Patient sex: F
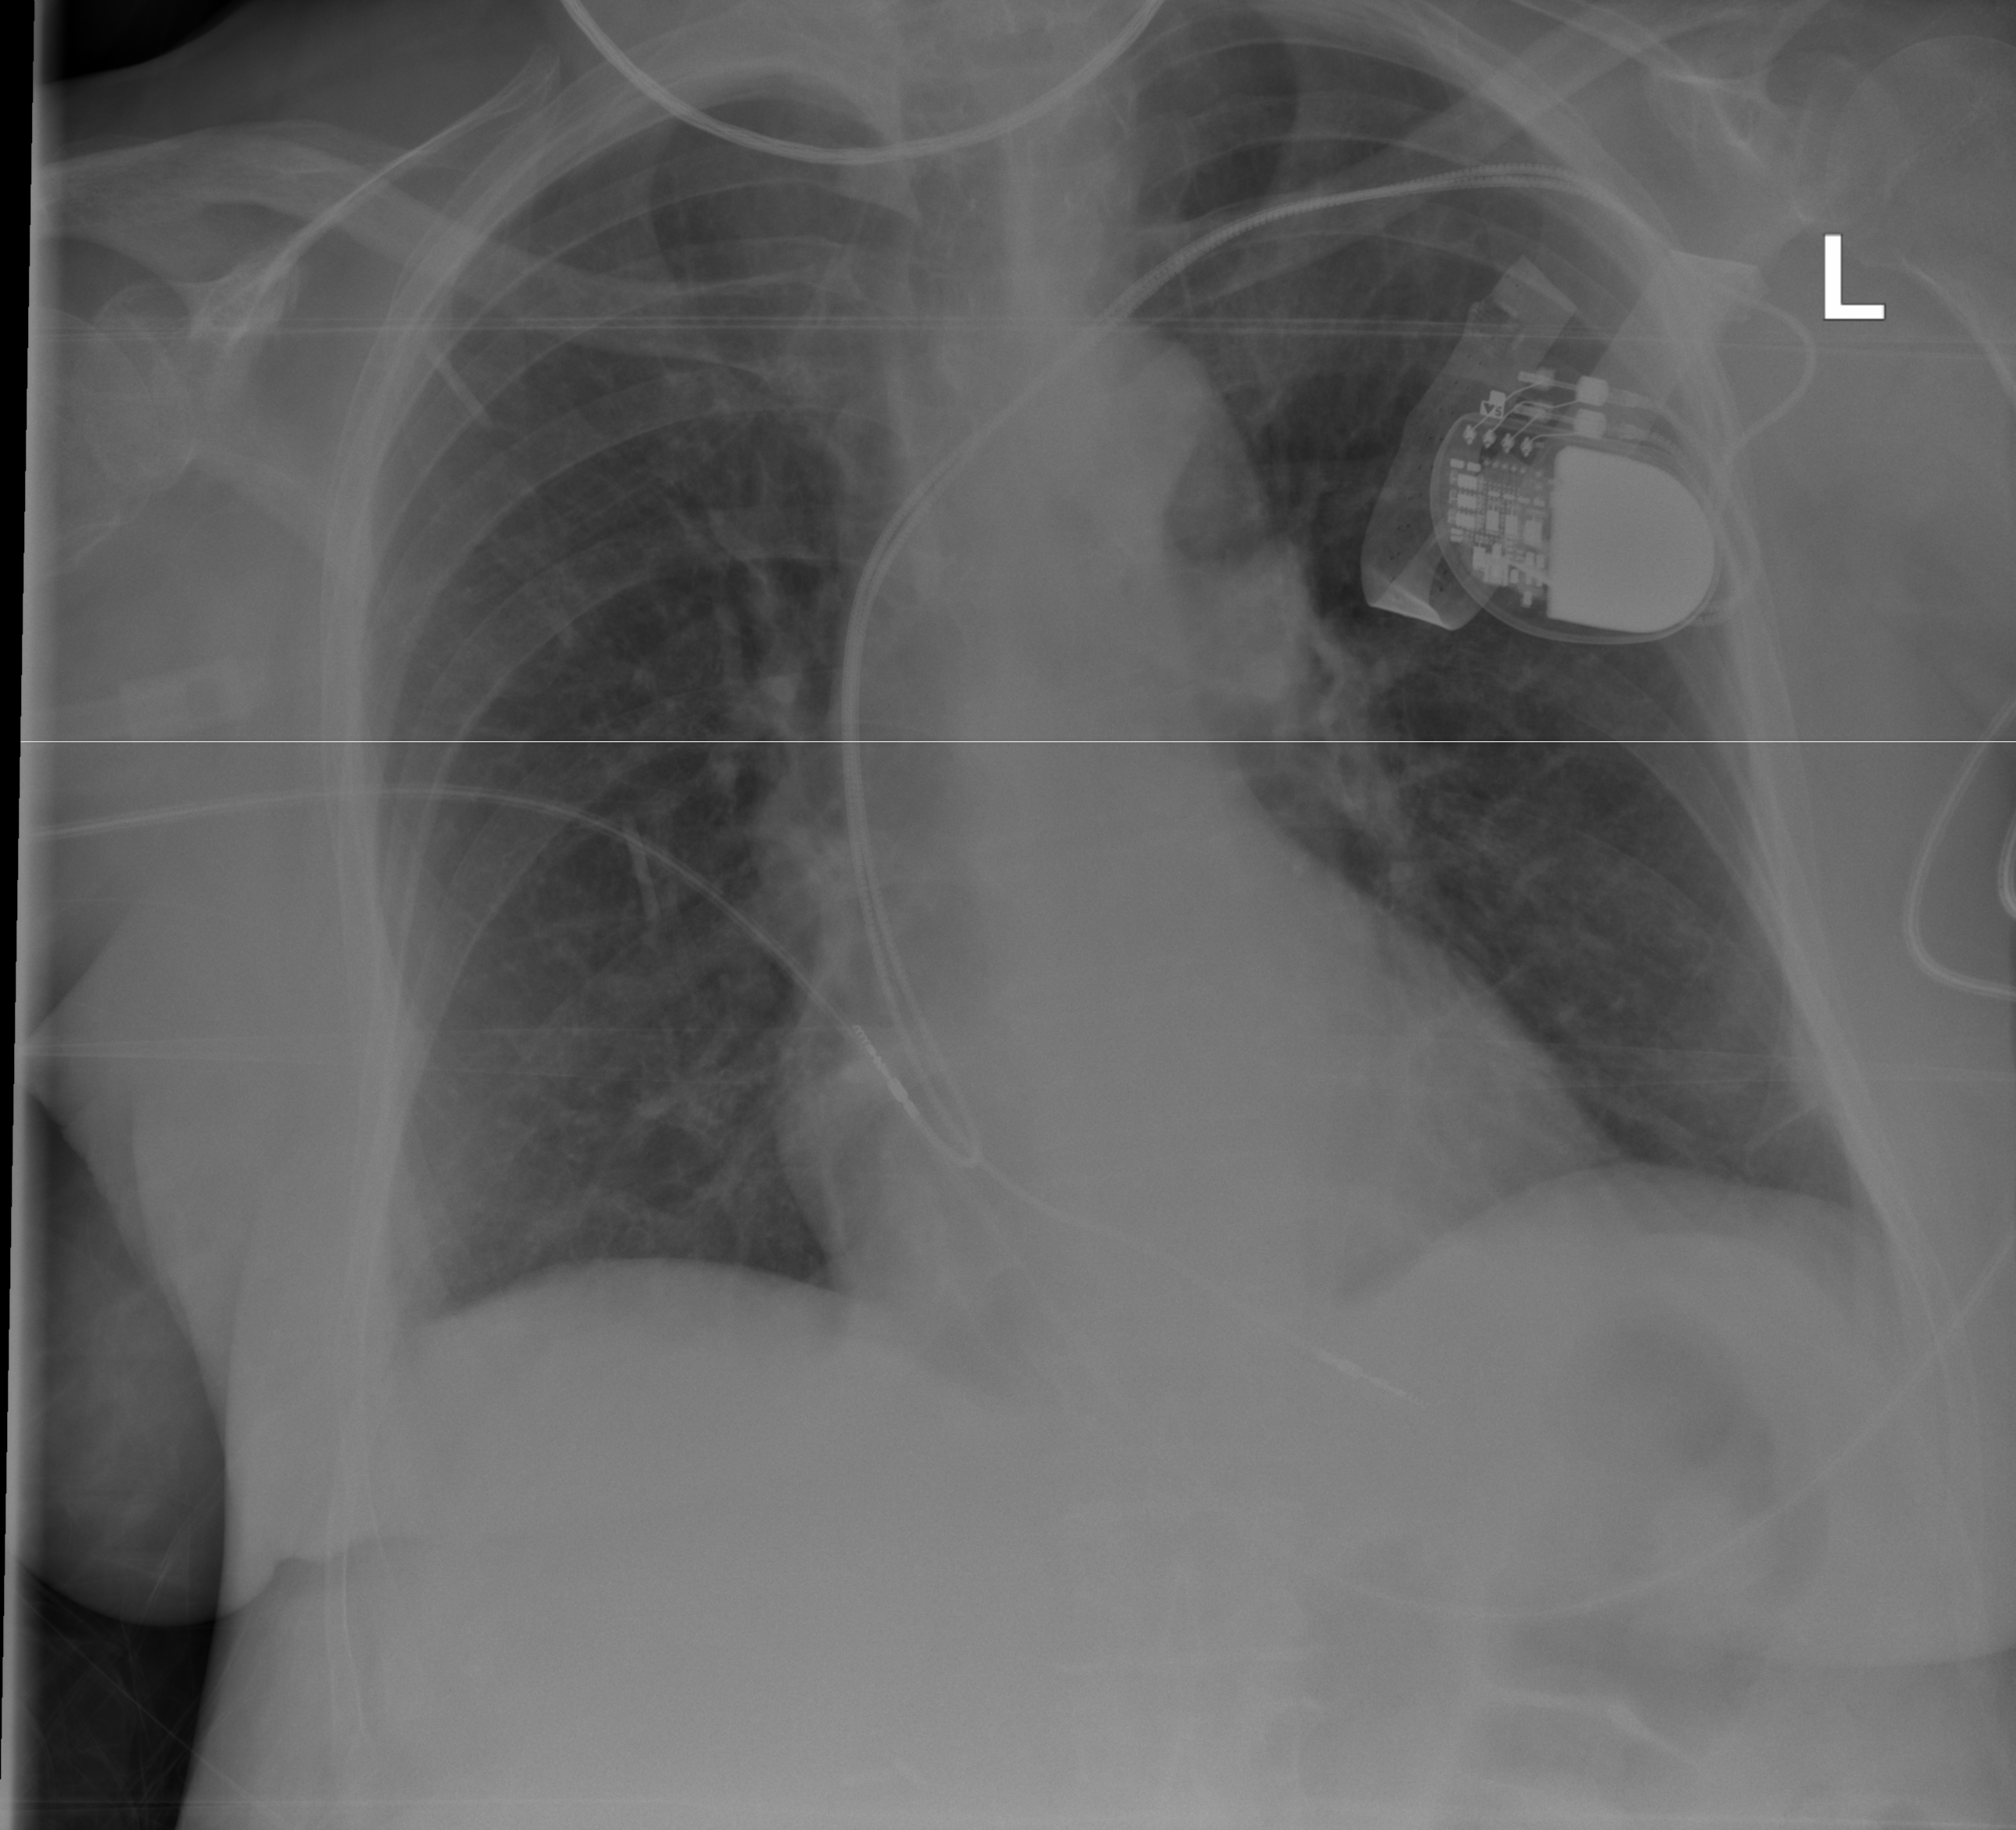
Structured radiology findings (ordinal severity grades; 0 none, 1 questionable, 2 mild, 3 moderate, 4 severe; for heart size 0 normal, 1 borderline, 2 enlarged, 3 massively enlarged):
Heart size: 0
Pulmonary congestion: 0
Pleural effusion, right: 0
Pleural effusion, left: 0
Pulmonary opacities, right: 0
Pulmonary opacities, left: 0
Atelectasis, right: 0
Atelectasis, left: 2